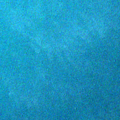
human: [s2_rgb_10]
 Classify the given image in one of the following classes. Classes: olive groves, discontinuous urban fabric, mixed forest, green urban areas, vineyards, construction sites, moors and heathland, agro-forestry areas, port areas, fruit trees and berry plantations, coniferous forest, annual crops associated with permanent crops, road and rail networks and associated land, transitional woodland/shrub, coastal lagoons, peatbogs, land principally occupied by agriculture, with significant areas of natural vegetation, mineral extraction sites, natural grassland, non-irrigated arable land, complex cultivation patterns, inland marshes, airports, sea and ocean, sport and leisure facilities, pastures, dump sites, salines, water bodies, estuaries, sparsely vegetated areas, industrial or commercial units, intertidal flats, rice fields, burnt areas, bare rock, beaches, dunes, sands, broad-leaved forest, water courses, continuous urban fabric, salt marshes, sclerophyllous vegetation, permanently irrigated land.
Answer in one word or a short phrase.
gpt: sea and ocean